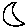
Label: moon